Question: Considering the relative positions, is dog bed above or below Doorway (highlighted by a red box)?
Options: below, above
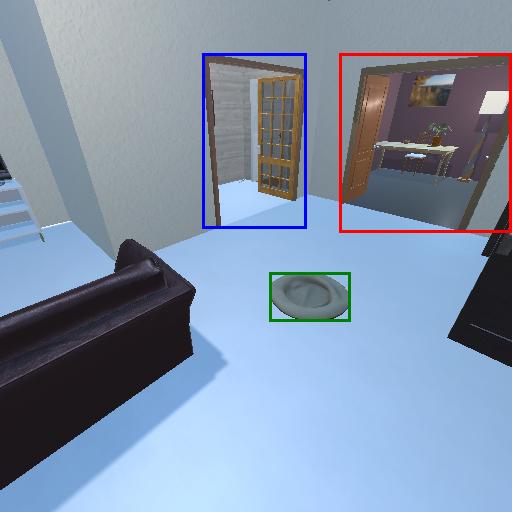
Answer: below